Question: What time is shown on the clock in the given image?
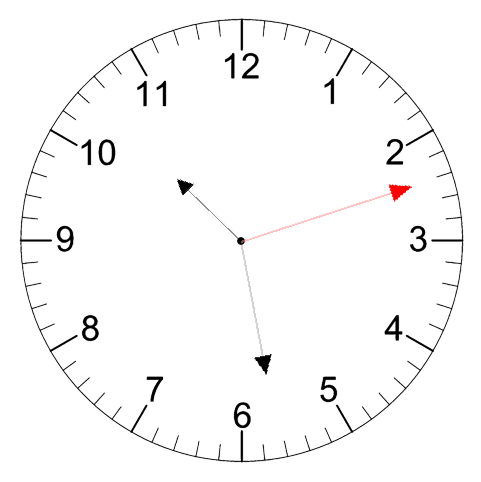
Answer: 10:28:12